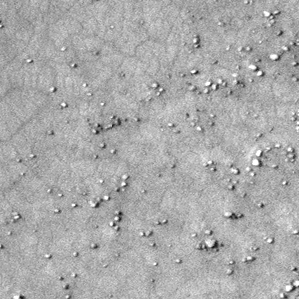
Label: frost